Field crop: maize
Growth stage: 2
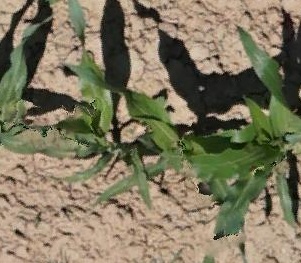
Species: maize